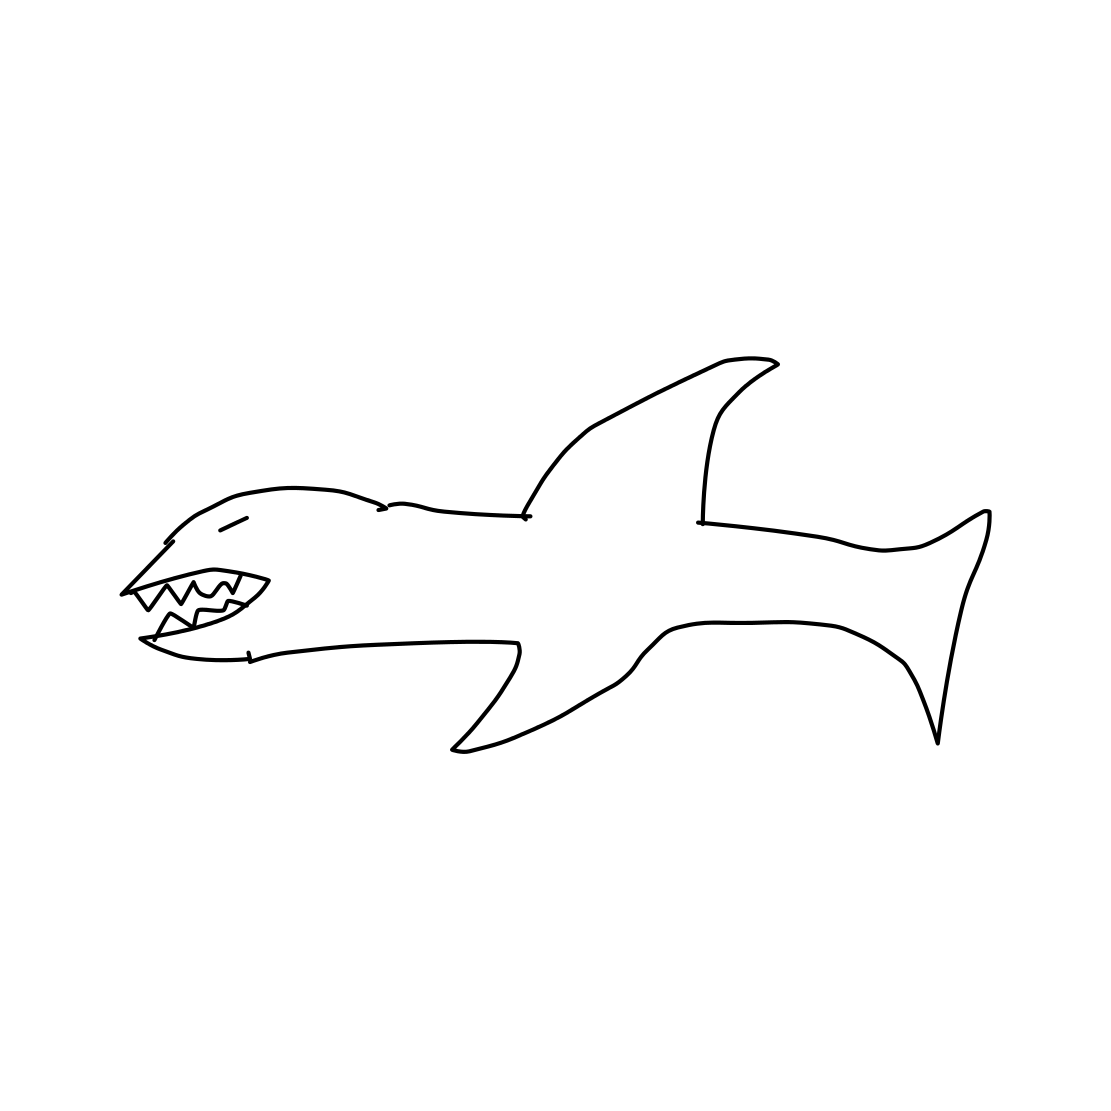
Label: shark